Question: I have a custom module with a content field (WYSIWYG editor)
When I select the insert image button, the following popup appears. For some reason the 'browse' button at the side of the Image URL has disappeared. Can someone point me in the right direction to get the image icon back? (what block/controller etc)
What is required when adding the full featured WYSIWYG editor to a custom magento module?

This is my form field element within Form.php (block)
'''
$fieldset->addField('post_content', 'editor', array(
'name' => 'post_content',
'label' => Mage::helper('faqs')->__('Answer'),
'title' => Mage::helper('faqs')->__('Answer'),
'style' => 'width:700px; height:500px;',
'wysiwyg' => true,
));
'''
Thank you.
Jonny
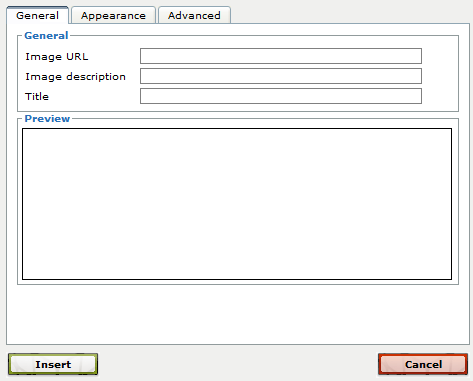
Answer: I managed to sort this by adding some configuration options to the field,
Add the following code above the addField() of your WYSIWYG,
'''
$configSettings = Mage::getSingleton('cms/wysiwyg_config')->getConfig(
array( 'add_widgets' => false, 'add_variables' => false, 'add_images' => false, 'files_browser_window_url'=> $this->getBaseUrl().'admin/cms_wysiwyg_images/index/'));
'''
Once you've added the code, you need to add another param to the addField called 'config' calling your $configSettings variable.
'''
$fieldset->addField('post_content', 'editor', array(
'name' => 'post_content',
'label' => Mage::helper('faqs')->__('Answer'),
'title' => Mage::helper('faqs')->__('Answer'),
'style' => 'width:700px; height:500px;',
'wysiwyg' => true,
'config' => $configSettings
));
'''